Interaction volume radius: 10 \u00c5
Interaction volume height: 15 \u00c5
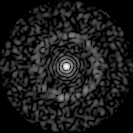
Disorder parameter: 0.8263